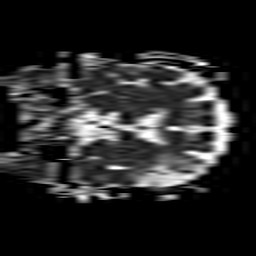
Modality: ADC
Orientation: coronal
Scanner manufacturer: philips
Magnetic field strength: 1.5 T
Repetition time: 3.393 s
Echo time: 0.06922 s